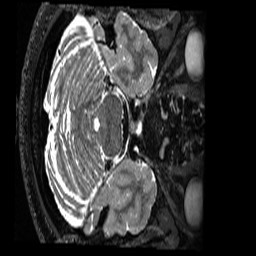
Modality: T2w
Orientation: axial
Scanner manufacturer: siemens
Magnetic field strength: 3 T
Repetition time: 3.2 s
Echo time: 0.563 s